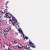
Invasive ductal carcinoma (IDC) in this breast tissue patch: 1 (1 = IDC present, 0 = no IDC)